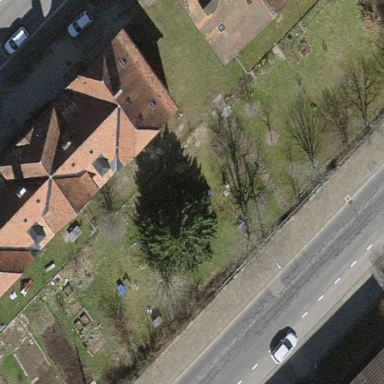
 designed for leisure activities on land."